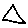
Label: triangle